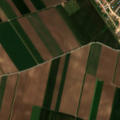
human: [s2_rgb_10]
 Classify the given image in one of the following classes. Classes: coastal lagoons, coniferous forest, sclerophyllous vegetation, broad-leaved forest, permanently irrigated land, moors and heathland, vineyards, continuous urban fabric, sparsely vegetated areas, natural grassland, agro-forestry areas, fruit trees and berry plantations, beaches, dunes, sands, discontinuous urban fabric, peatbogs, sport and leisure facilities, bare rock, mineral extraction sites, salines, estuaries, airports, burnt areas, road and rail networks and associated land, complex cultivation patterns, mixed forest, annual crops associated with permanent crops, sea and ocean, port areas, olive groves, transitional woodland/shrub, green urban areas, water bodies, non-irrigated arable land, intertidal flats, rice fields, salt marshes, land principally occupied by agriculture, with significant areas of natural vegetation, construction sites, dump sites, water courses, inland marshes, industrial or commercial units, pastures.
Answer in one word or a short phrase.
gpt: discontinuous urban fabric, non-irrigated arable land